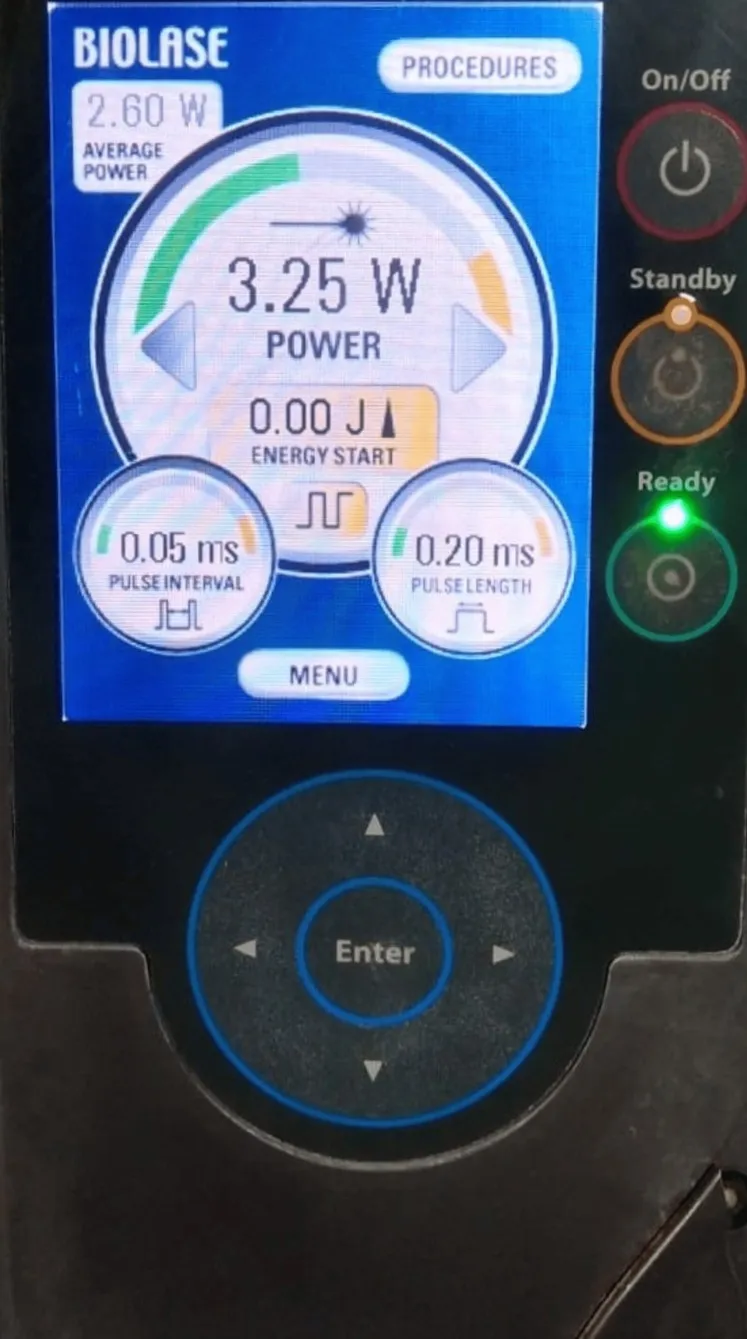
Biolase EZLase (Mumbai, India) 940 nm diode laser equipment.
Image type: chart (chart)